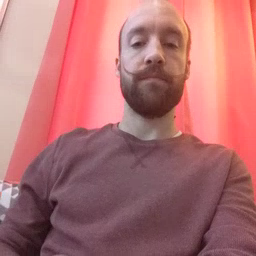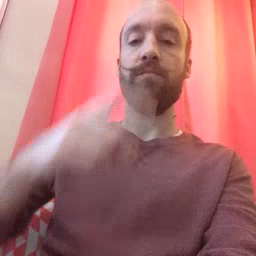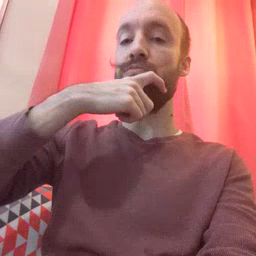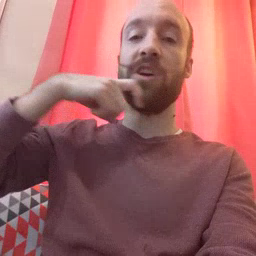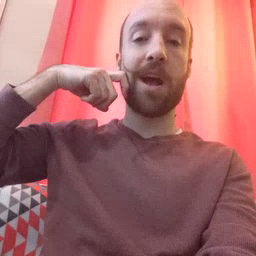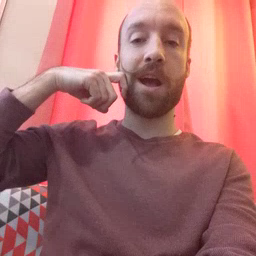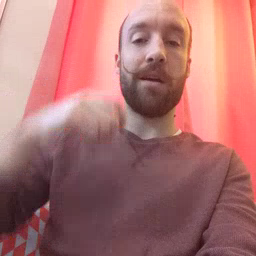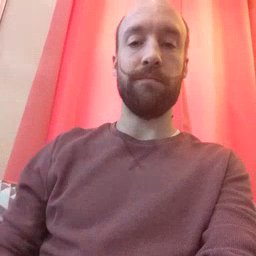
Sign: dry